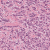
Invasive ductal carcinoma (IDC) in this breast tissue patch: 1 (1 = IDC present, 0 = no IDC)